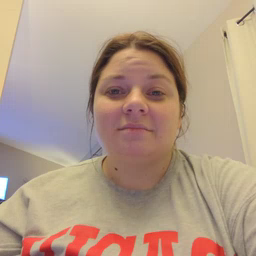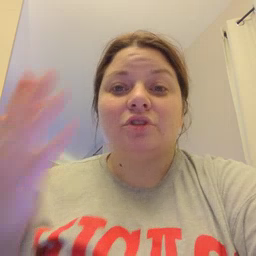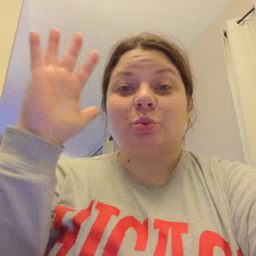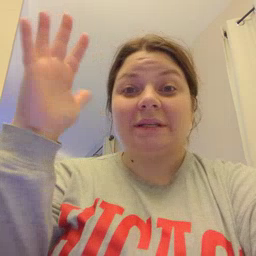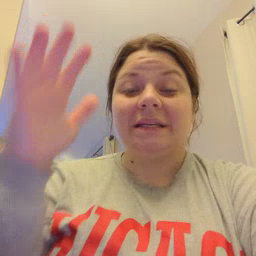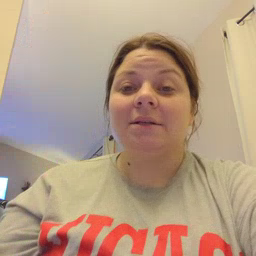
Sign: tree